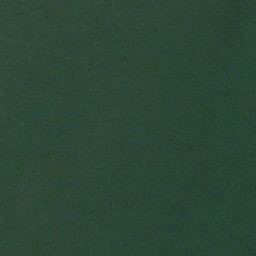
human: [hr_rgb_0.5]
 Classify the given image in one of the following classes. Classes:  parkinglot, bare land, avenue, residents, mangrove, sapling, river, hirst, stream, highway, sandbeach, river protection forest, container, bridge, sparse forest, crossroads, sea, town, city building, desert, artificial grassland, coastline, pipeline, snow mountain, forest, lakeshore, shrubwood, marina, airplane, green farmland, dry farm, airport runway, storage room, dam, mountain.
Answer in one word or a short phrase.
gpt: sea